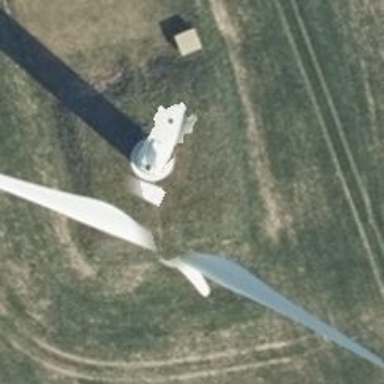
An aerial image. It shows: Wind generator powered by horizontal axis wind turbine.